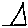
Label: triangle